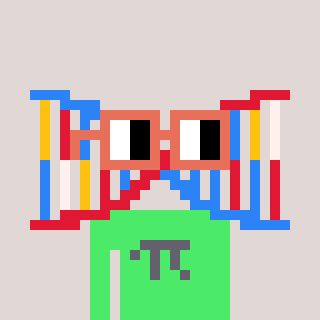
a pixel art character with square orange glasses, a dna-shaped head and a teal-colored body on a warm background